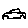
Label: car